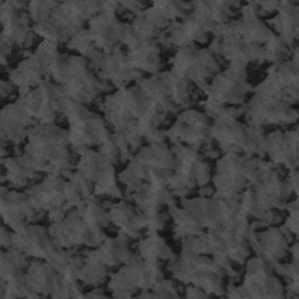
Label: frost